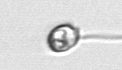
Label: flagellate